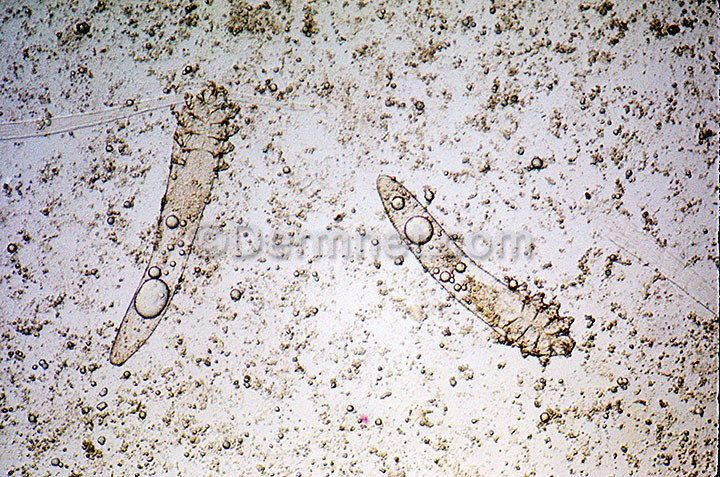
Disease: Acne and Rosacea Photos